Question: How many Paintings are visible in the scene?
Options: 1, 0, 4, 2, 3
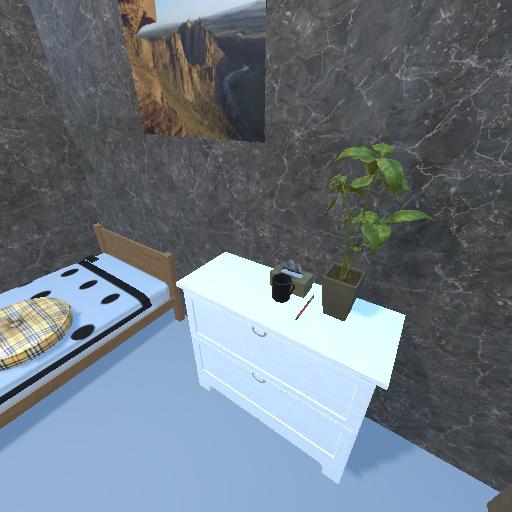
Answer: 1